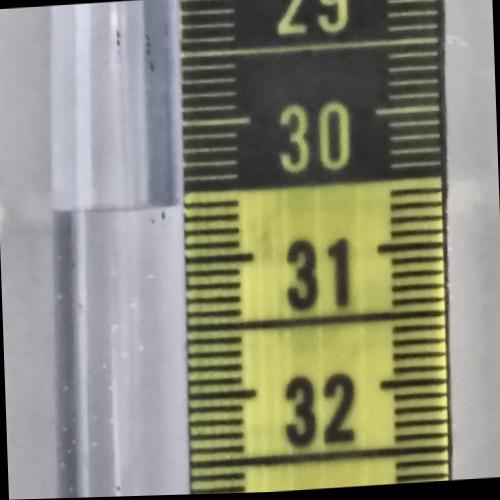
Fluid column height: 30.6 cm